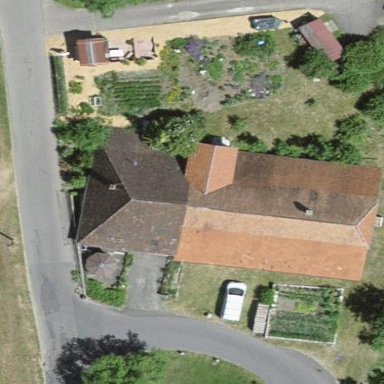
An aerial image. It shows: Farm building.